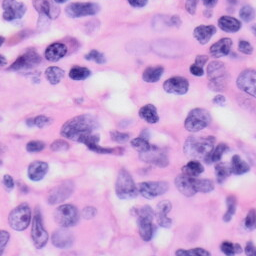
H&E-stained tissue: Skin